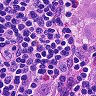
Metastatic tissue present: no